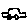
Label: car